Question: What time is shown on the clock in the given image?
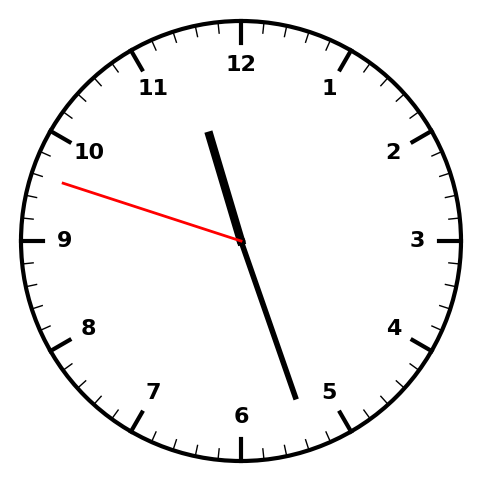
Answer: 11:26:48